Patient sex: M
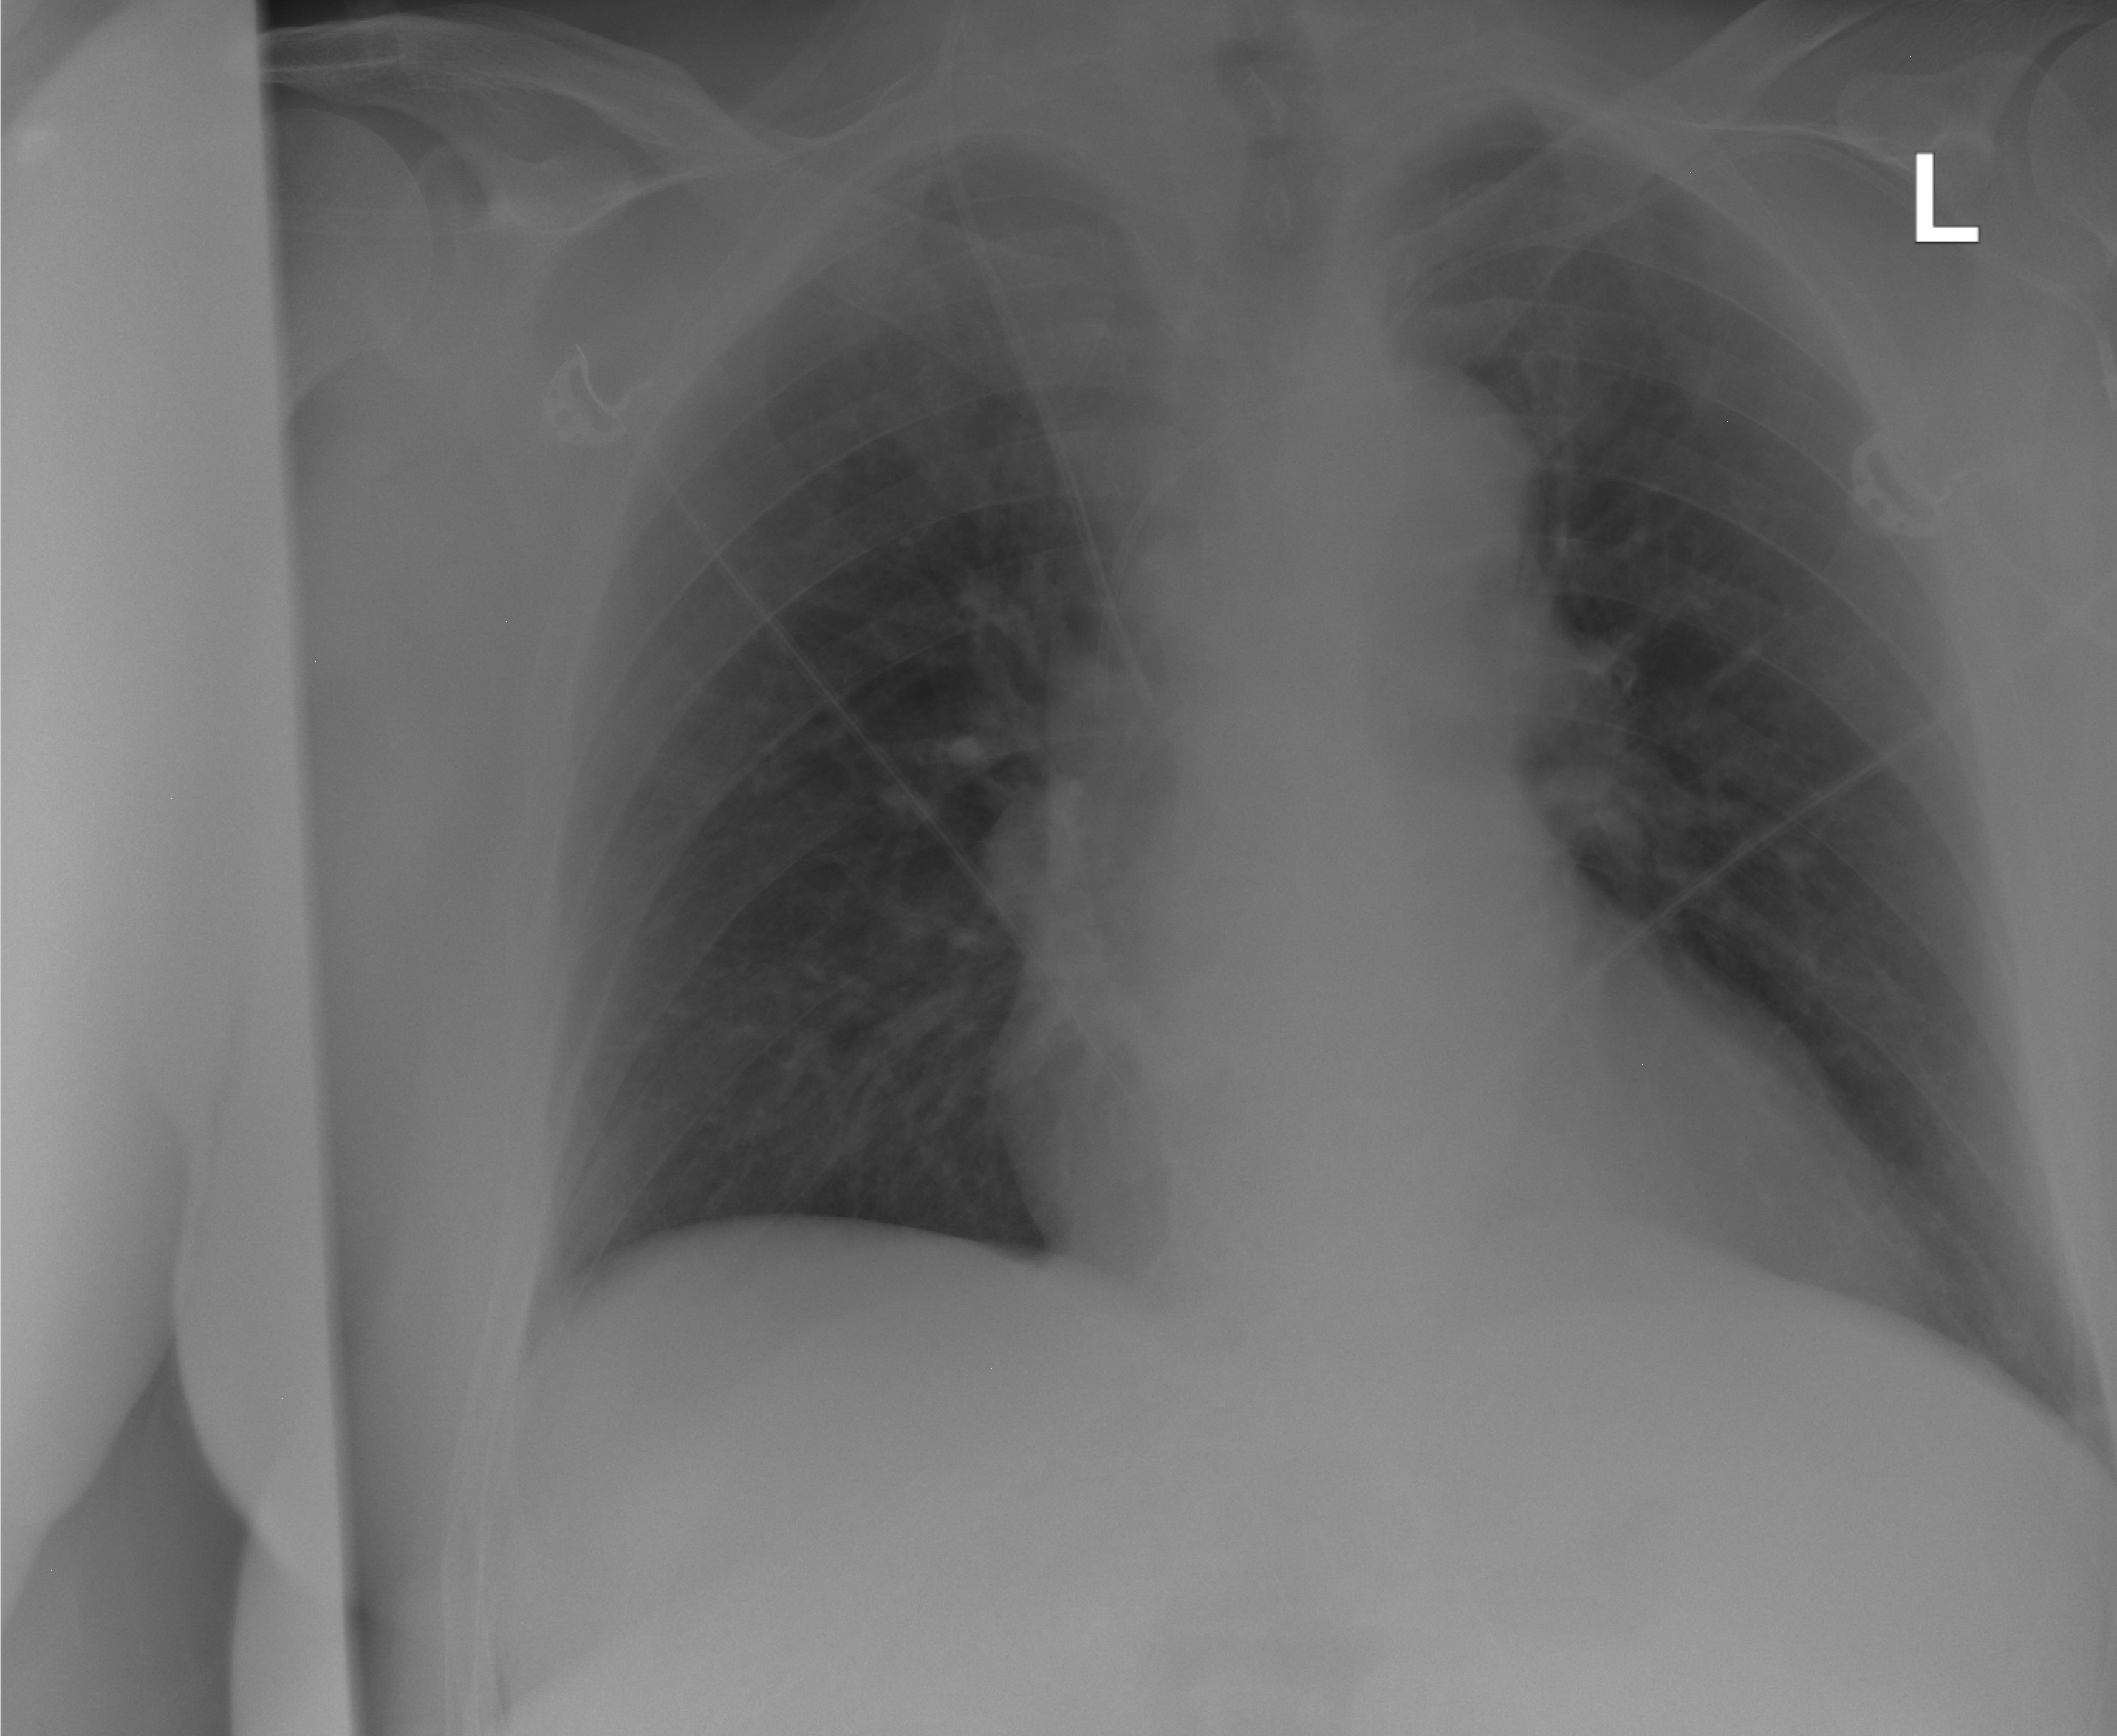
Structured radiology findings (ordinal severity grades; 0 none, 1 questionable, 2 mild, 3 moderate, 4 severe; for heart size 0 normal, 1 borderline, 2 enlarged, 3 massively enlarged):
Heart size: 0
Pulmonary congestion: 0
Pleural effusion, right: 0
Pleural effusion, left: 0
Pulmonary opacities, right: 0
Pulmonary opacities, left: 0
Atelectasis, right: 0
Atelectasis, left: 1